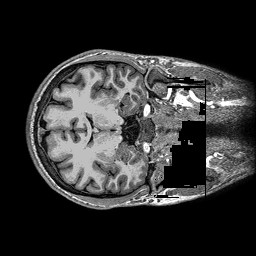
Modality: T1w
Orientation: axial